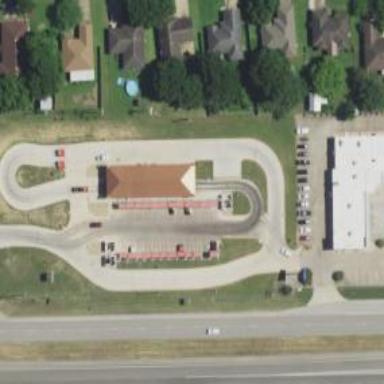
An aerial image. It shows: Commercial area with car wash facility.